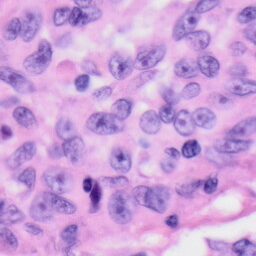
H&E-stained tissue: Skin